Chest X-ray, AP view. Patient: 9 years old, sex M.
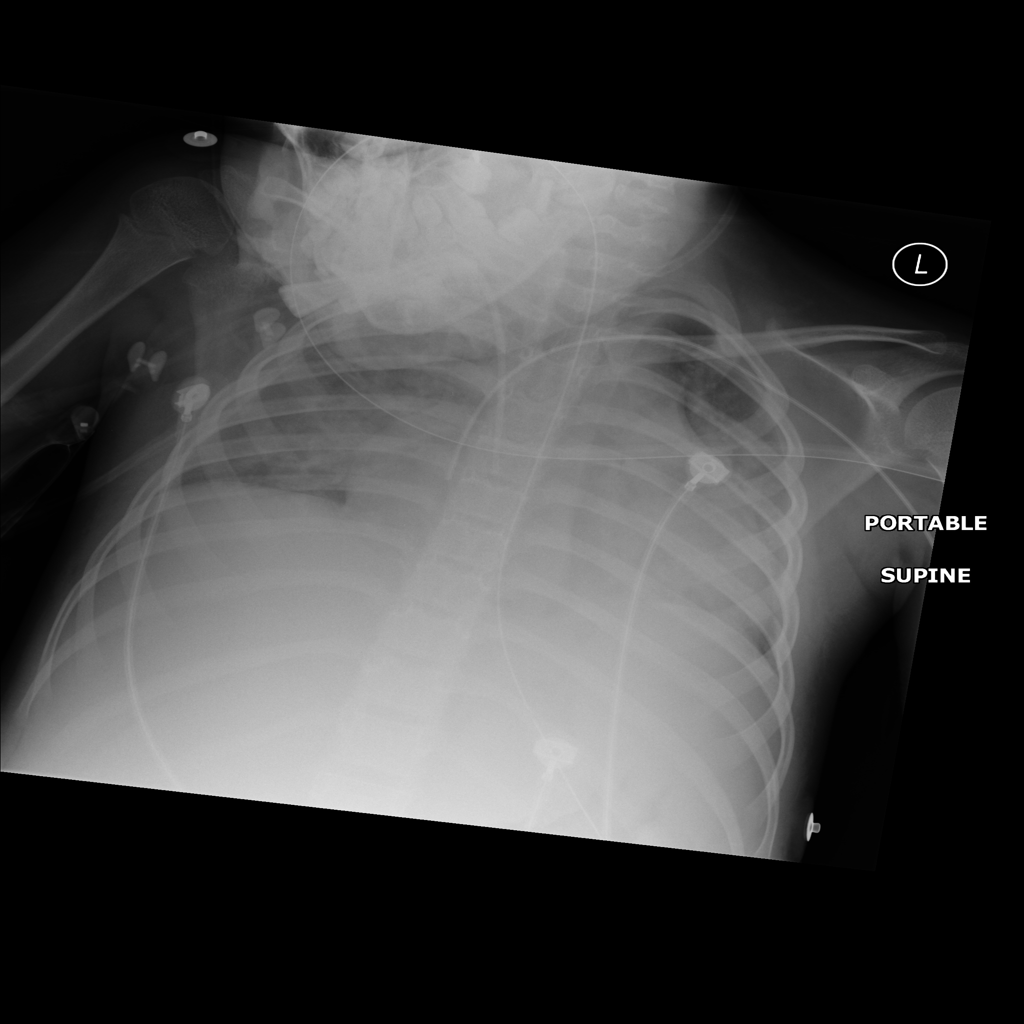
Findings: No Finding